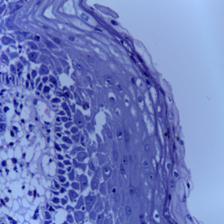
Diagnosis: Normal